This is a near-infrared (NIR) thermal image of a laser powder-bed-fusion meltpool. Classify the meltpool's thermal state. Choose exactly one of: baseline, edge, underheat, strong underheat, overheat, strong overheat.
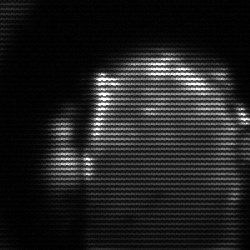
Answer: baseline